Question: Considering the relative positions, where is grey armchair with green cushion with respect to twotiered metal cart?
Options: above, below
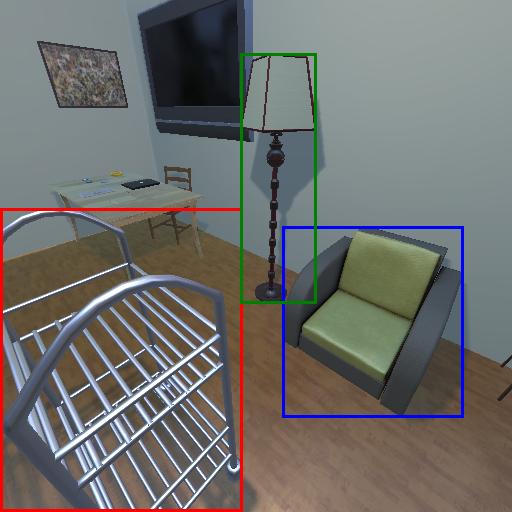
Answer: above